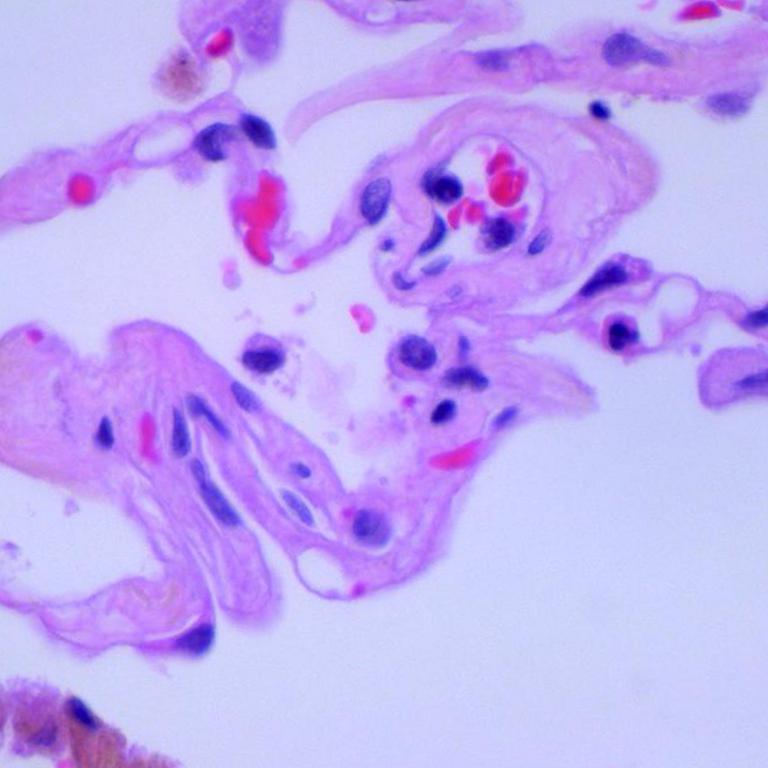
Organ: lung
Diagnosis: benign